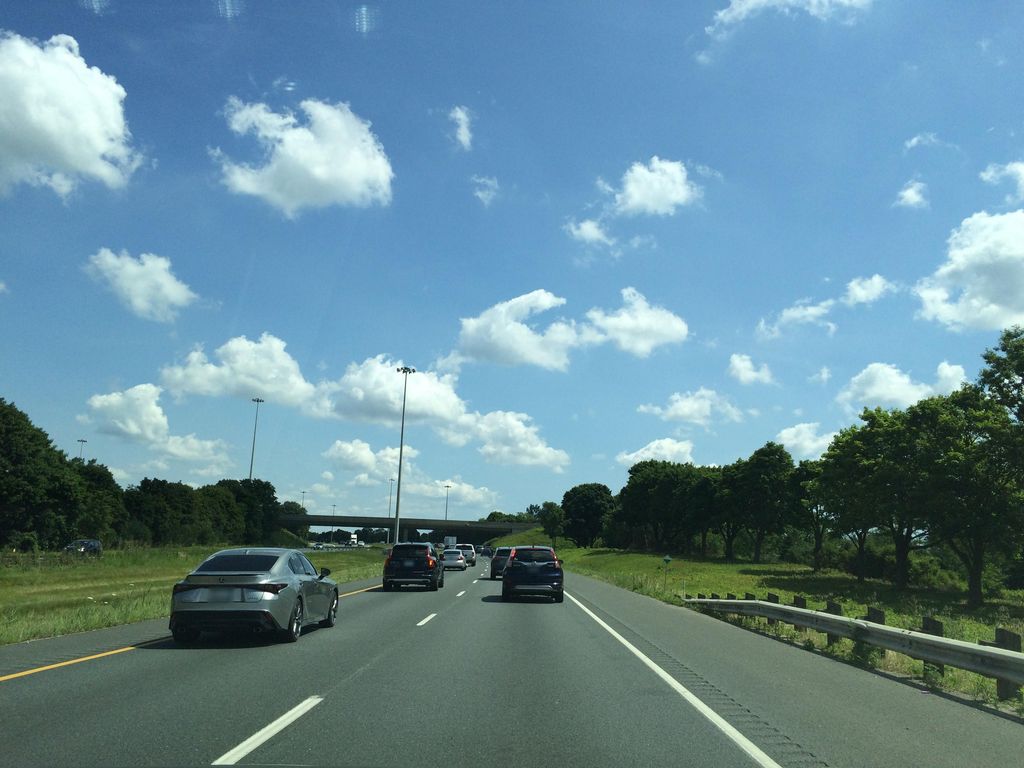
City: hamilton